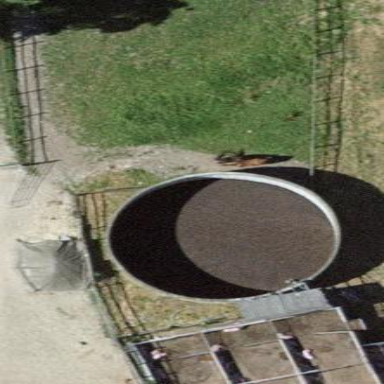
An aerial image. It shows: Storage tank that is man-made.